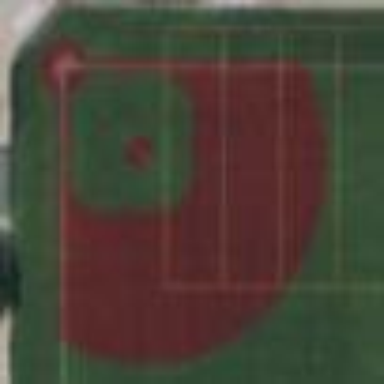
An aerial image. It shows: Baseball pitch for leisure and sports activities.